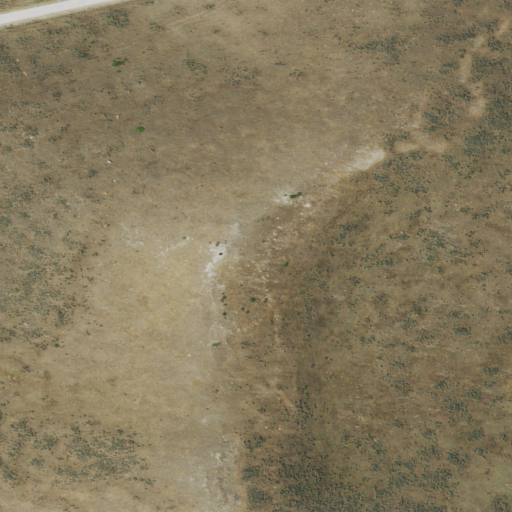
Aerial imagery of mountain in Wyoming named Monument Hill containing grassland and shrub